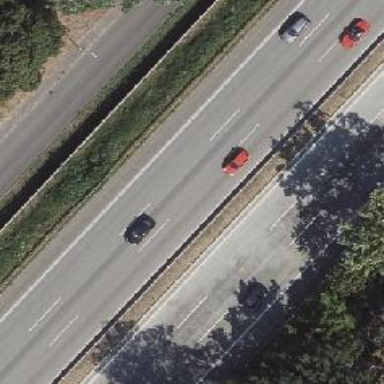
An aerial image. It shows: View of motorway.